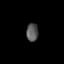
Tissue: skin
Cell type: Endothelial cells
Senescence score: 0.2792
Nuclear area (px): 208
Mean DAPI intensity: 87.865